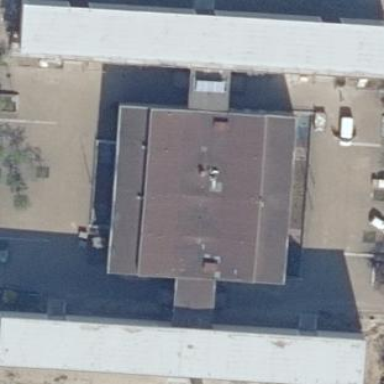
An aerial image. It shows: School building.